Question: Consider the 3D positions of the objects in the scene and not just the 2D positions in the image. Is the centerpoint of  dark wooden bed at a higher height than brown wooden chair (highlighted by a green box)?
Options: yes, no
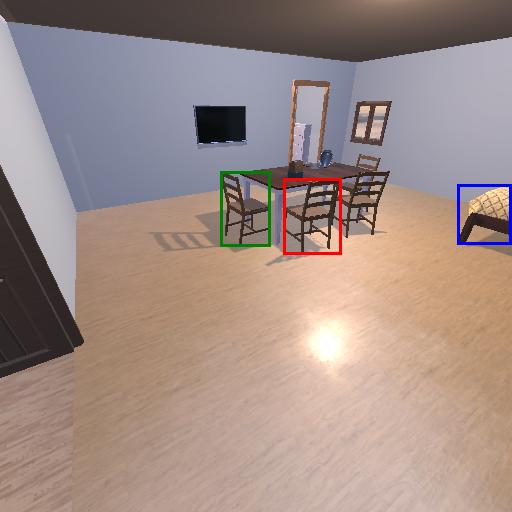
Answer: yes